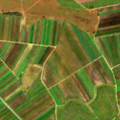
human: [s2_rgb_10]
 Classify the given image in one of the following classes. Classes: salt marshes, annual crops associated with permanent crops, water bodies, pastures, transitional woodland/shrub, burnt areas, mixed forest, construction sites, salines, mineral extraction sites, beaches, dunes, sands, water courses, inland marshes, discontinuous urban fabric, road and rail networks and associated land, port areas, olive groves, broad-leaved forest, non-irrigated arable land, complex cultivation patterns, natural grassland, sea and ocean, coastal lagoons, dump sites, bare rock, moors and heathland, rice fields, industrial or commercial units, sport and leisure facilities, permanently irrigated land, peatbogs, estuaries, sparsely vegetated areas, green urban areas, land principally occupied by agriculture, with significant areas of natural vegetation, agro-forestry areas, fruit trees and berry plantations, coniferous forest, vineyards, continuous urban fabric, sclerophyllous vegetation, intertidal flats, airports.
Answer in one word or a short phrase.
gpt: non-irrigated arable land, vineyards, inland marshes